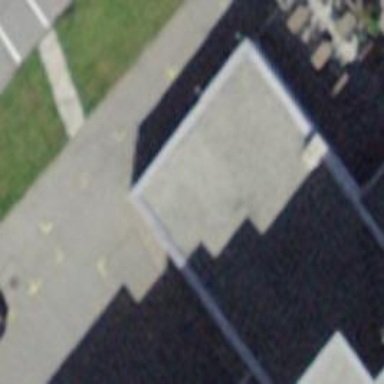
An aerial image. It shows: Restaurant.